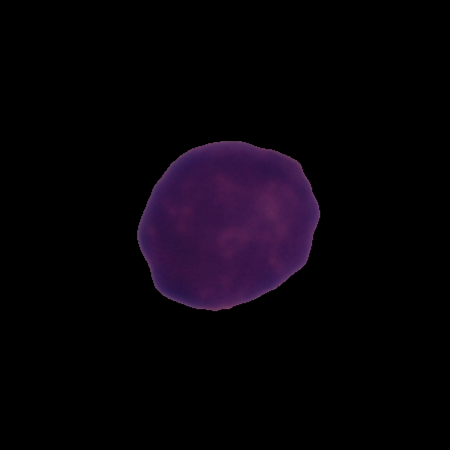
Label: healthy